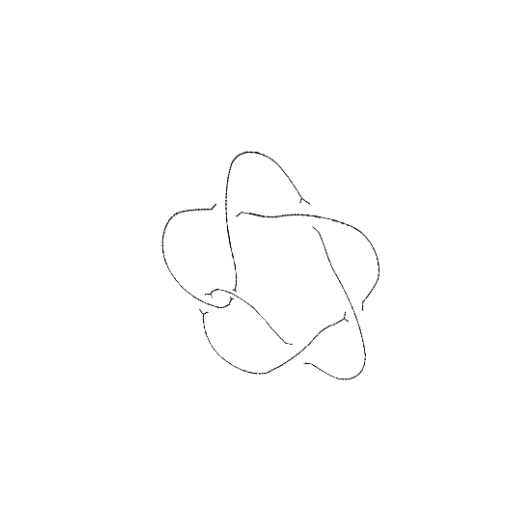
Crossing number: 6